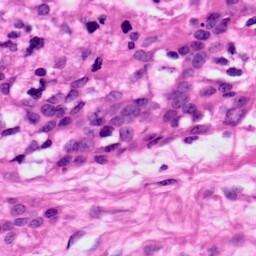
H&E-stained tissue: Ovarian